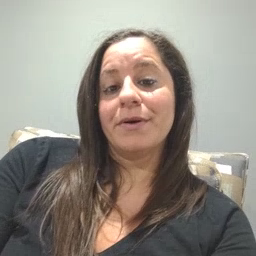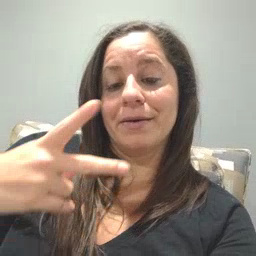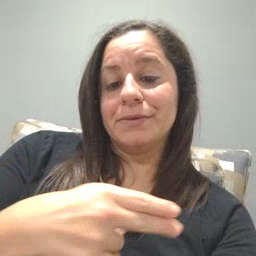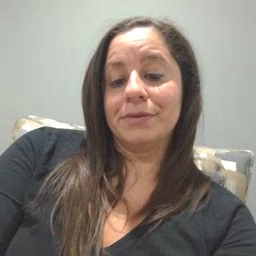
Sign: cut